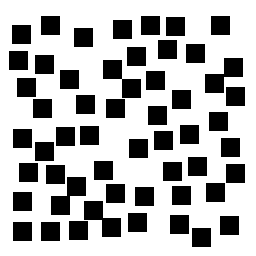
Squares: 56
Triangles: 0
Stars: 0
Total shapes: 56